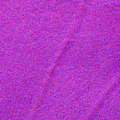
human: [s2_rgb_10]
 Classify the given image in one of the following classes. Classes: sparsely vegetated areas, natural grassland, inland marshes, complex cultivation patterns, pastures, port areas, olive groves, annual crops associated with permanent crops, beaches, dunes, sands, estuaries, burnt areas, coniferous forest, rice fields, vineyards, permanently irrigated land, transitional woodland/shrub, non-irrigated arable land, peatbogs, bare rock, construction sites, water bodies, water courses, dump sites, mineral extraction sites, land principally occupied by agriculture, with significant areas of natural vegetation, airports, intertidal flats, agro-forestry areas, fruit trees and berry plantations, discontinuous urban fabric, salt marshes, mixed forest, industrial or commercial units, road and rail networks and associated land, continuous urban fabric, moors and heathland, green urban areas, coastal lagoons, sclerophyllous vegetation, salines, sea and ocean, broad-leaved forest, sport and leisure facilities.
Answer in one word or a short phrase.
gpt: sea and ocean